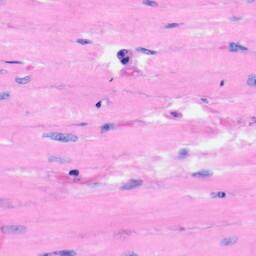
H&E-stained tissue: Heart